Interaction volume radius: 5 \u00c5
Interaction volume height: 40 \u00c5
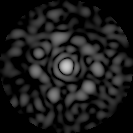
Disorder parameter: 0.8357